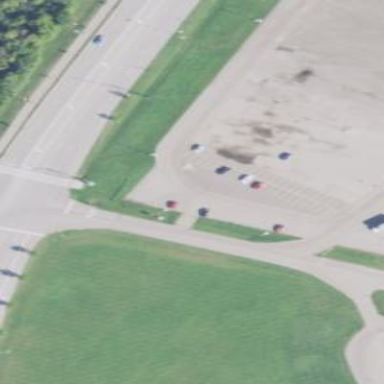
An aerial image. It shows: Parking area designed for park and ride purposes for buses.